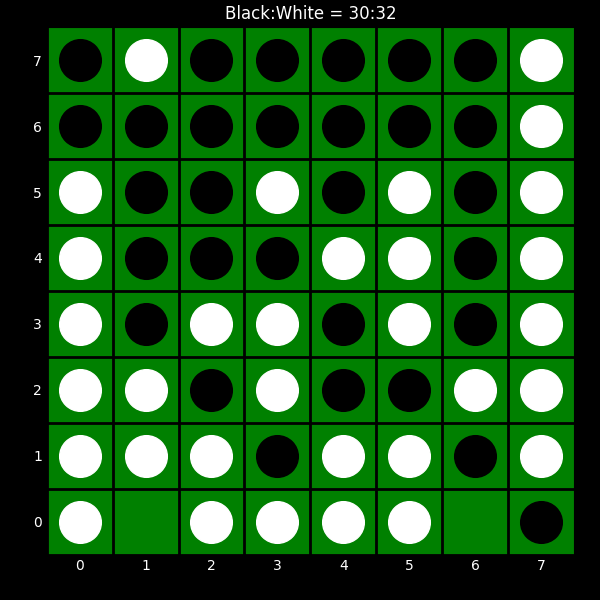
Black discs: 30
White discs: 32